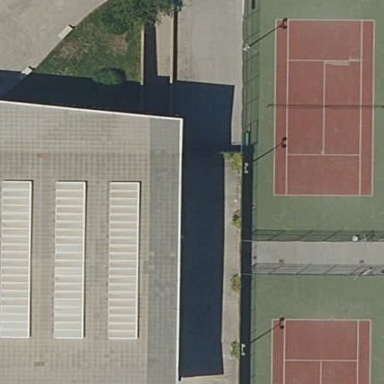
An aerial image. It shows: Tennis court on pitch designated for leisure land.